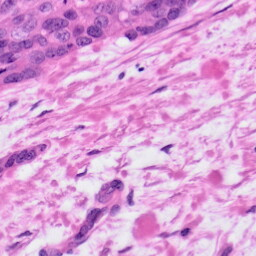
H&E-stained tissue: Ovarian